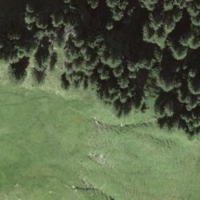
EUNIS habitat code: 43
Species observed at this site:
Saxifraga oppositifolia
Ranunculus repens